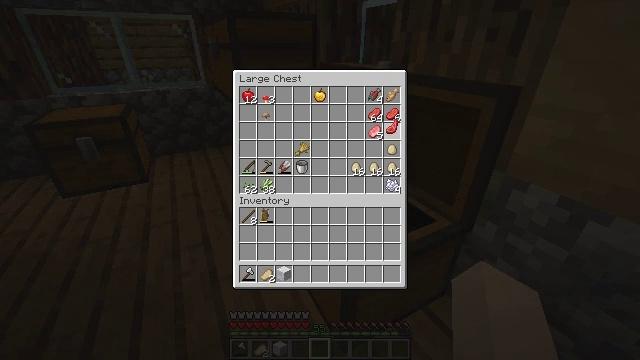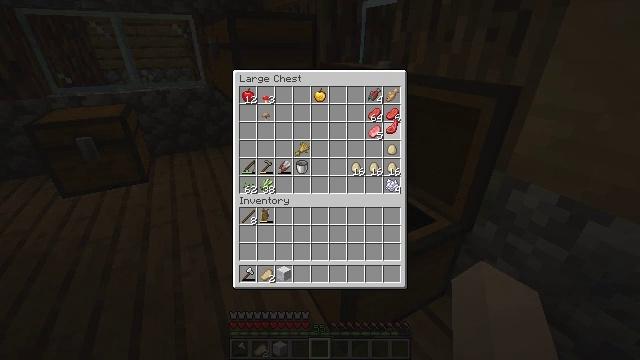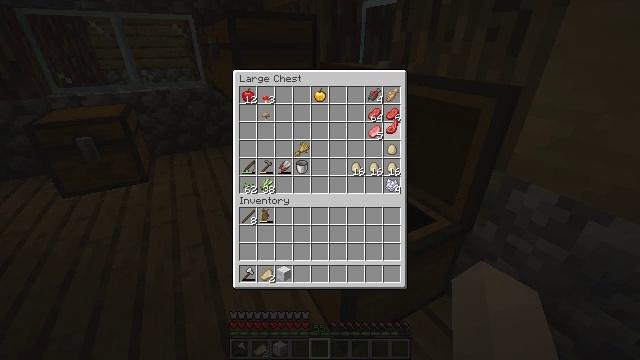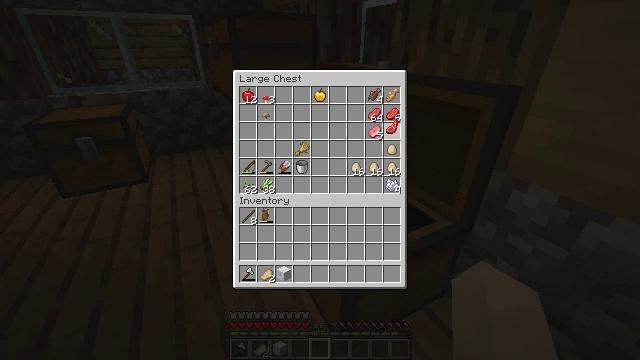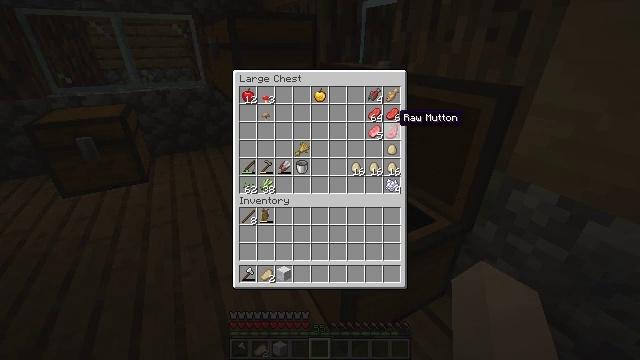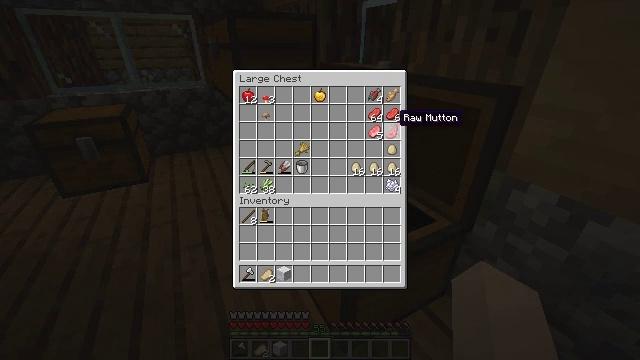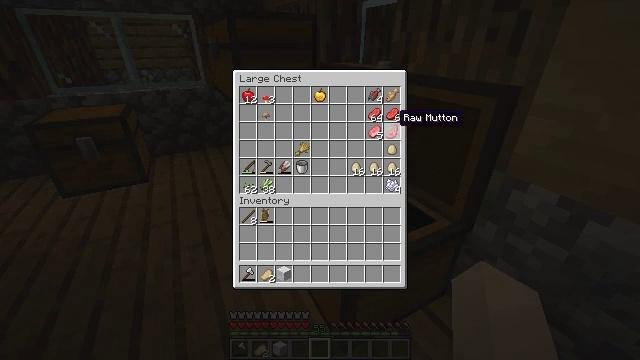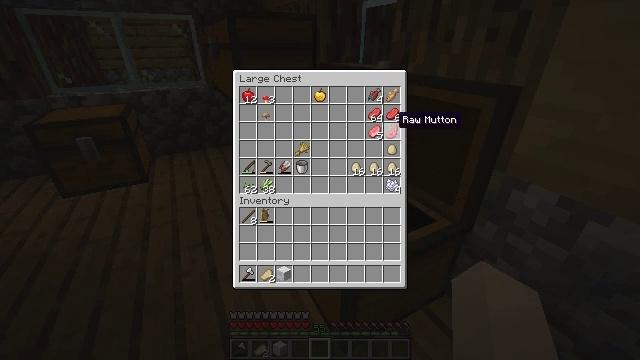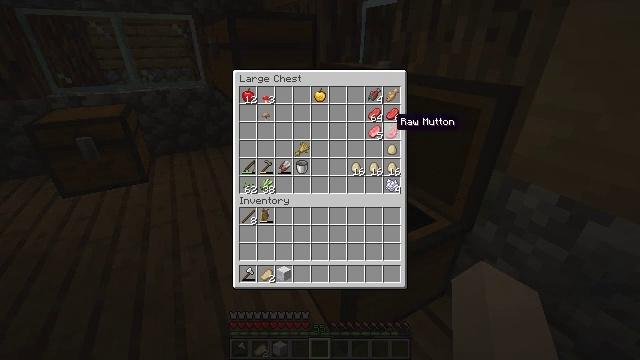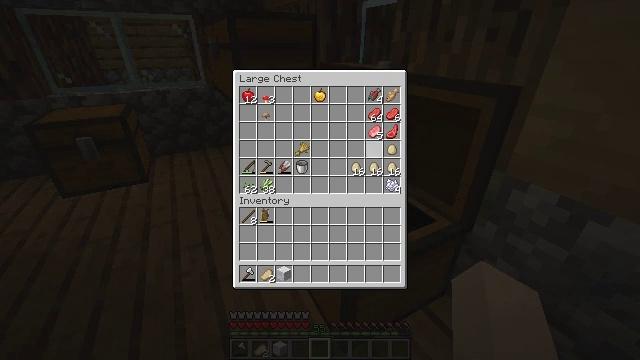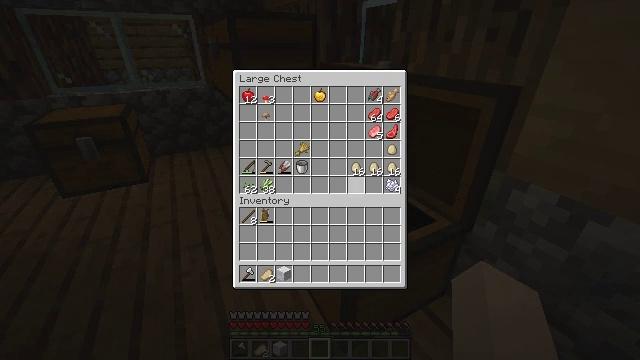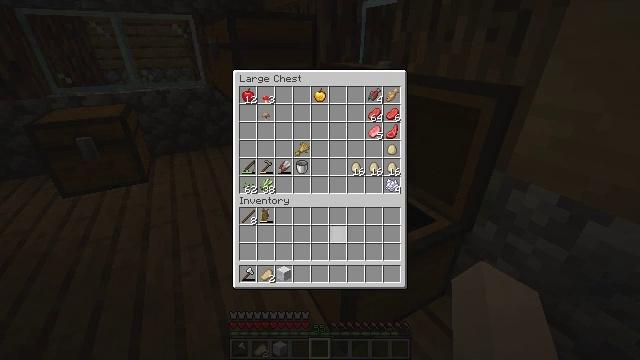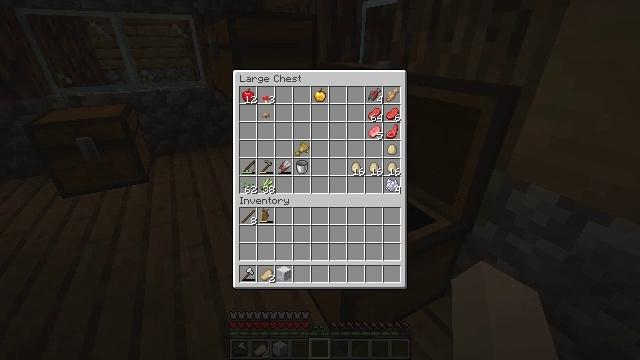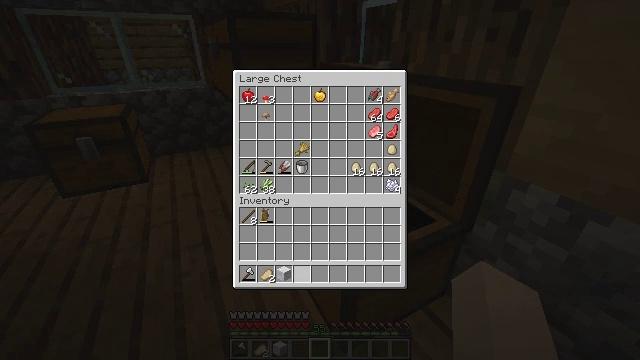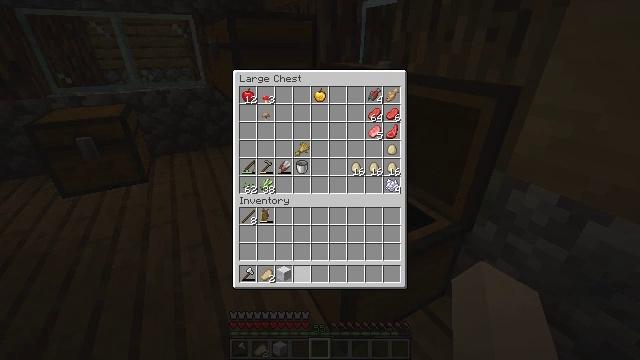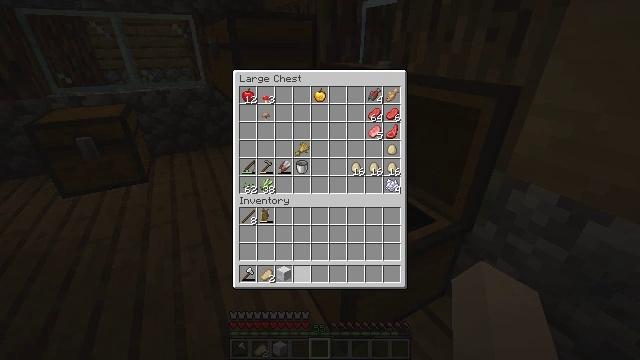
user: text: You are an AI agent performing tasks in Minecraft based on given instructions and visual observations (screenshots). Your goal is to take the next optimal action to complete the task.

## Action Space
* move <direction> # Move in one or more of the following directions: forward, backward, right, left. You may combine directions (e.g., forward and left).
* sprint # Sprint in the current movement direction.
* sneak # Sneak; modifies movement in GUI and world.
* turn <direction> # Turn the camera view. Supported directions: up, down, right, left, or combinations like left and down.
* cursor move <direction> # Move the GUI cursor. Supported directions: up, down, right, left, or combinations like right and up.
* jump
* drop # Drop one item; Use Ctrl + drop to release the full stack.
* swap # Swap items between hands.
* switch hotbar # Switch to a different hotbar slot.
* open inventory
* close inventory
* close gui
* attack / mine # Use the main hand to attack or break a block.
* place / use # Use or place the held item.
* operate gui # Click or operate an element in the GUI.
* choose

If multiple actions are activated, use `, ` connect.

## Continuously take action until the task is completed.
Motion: motion action
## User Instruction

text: Craft handy shears for collecting wool.
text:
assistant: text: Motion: operate gui
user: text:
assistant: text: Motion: operate gui
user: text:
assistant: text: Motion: operate gui
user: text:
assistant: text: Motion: no_op
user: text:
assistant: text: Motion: no_op
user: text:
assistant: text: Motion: no_op
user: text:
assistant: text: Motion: no_op
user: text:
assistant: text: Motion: no_op
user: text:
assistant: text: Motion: cursor move left and down
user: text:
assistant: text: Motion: cursor move left and down
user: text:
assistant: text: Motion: cursor move left and down
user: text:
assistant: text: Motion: cursor move left and down
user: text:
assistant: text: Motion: cursor move left and down
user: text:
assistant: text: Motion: no_op
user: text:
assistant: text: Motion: no_op
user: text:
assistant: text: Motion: no_op
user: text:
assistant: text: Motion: no_op
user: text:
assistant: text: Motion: no_op
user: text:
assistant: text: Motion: no_op
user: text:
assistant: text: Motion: no_op
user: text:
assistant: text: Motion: close inventory
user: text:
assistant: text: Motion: turn up, close inventory
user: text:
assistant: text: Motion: turn left and up, close inventory
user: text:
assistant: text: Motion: turn left and up
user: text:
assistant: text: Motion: turn left and up
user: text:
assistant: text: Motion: turn left and up
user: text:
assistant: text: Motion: no_op
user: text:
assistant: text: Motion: no_op
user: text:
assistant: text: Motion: no_op
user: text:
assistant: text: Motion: turn left